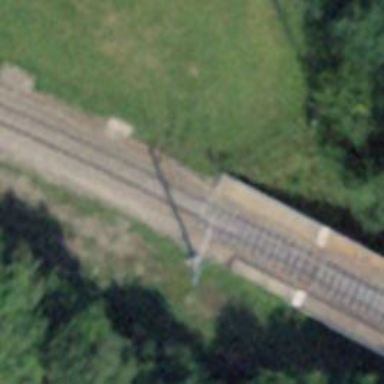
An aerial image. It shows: Narrow-gauge railway track with electrified contact line. The railway has one track.